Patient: sex M, age 45
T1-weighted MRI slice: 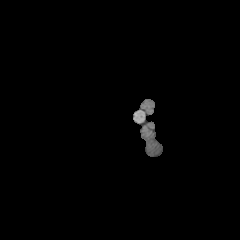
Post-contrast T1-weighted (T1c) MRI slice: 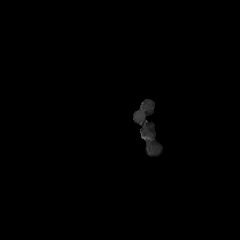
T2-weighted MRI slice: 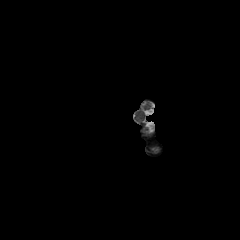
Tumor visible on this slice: no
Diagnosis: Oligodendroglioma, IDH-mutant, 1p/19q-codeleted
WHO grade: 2